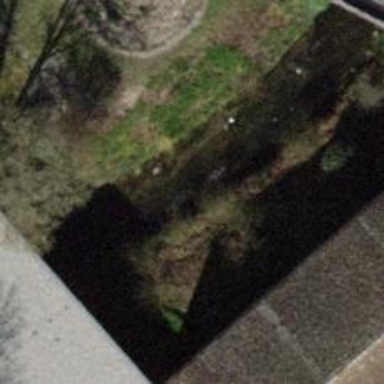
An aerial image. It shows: Canal.